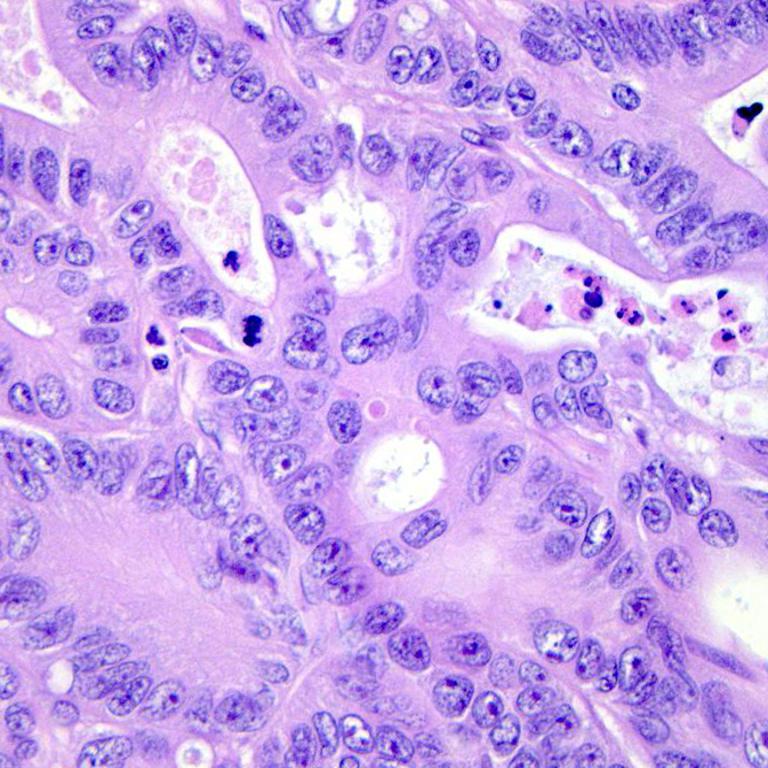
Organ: colon
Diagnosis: adenocarcinomas